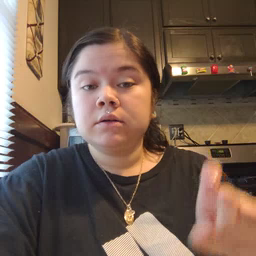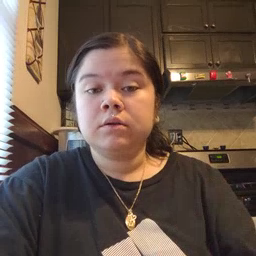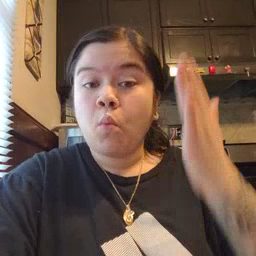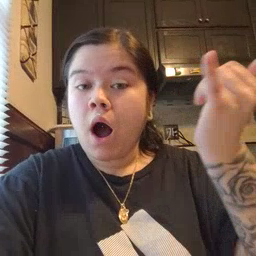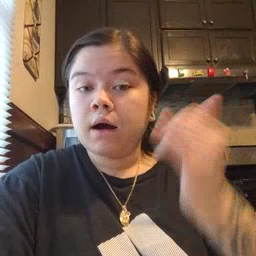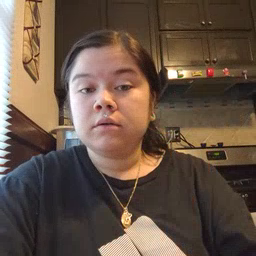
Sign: why